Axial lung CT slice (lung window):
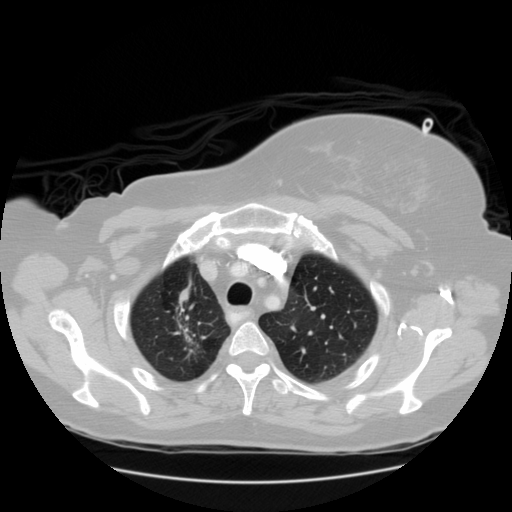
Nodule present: no